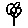
Label: flower